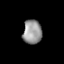
Tissue: lung
Cell type: Others
Senescence score: 0.2411
Nuclear area (px): 447
Mean DAPI intensity: 150.168